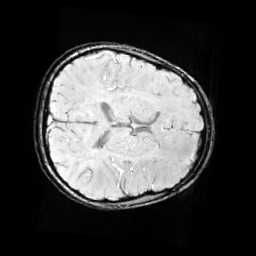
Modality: SWI
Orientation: axial
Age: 9
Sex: female
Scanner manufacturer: siemens
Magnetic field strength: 3 T
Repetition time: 0.027 s
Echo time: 0.02 s